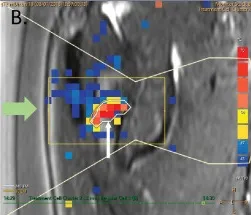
Representative example of a MR-HIFU ablation using a 4 mm treatment cell, 1.2 MHz, 60 W sonication power and 14.9 s sonication duration. The green arrows (A, B) depict the direction of incoming ultrasound energy. (B) Temperature map of a sonication. White contour and arrow mark the 240CEM43 thermal dose.
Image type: radiology (ct)